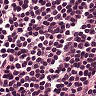
Metastatic tissue present: no